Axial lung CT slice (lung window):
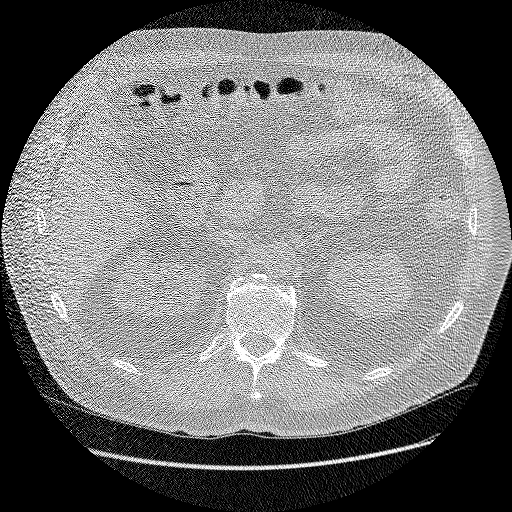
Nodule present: no